Question: I am trying to write a syntax highlighter in VIM. How do you highlight a match within another match?
To find each match, I created two 'syn match' lines, which work where the matches are separate.
'''
syn match celString "^xpath=.\{-};" -> matches "xpath=.........;"
syn match celComment "\${.\{-}}" -> matches "${LIB_METADATA};"
'''
---

- The first line is pink for the xpath string and blue for the '${..}' string.- The second line is pink for the xpath string, but the '${..}' contained inside that string is ignored.
I've tried to change the order of the 'syn match' lines, but that doesn't have any effect.
I'd appreciate your ideas.
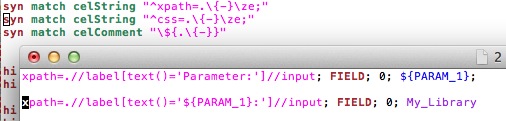
Answer: By default, Vim only applies the syntax groups to text that hasn't yet been assigned a syntax. To specify that one group can contain other groups, use the 'contains=...' attribute:
'''
:syn match celString "^xpath=.\{-};" contains=celComment
'''
The order of definition shouldn't matter here. See ':help :syn-contains' for more information.